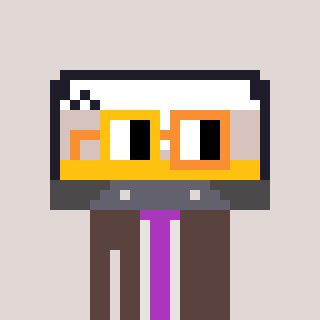
a pixel art character with square yellow and orange glasses, a cassette tape-shaped head and a darkbrown-colored body on a warm background